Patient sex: F
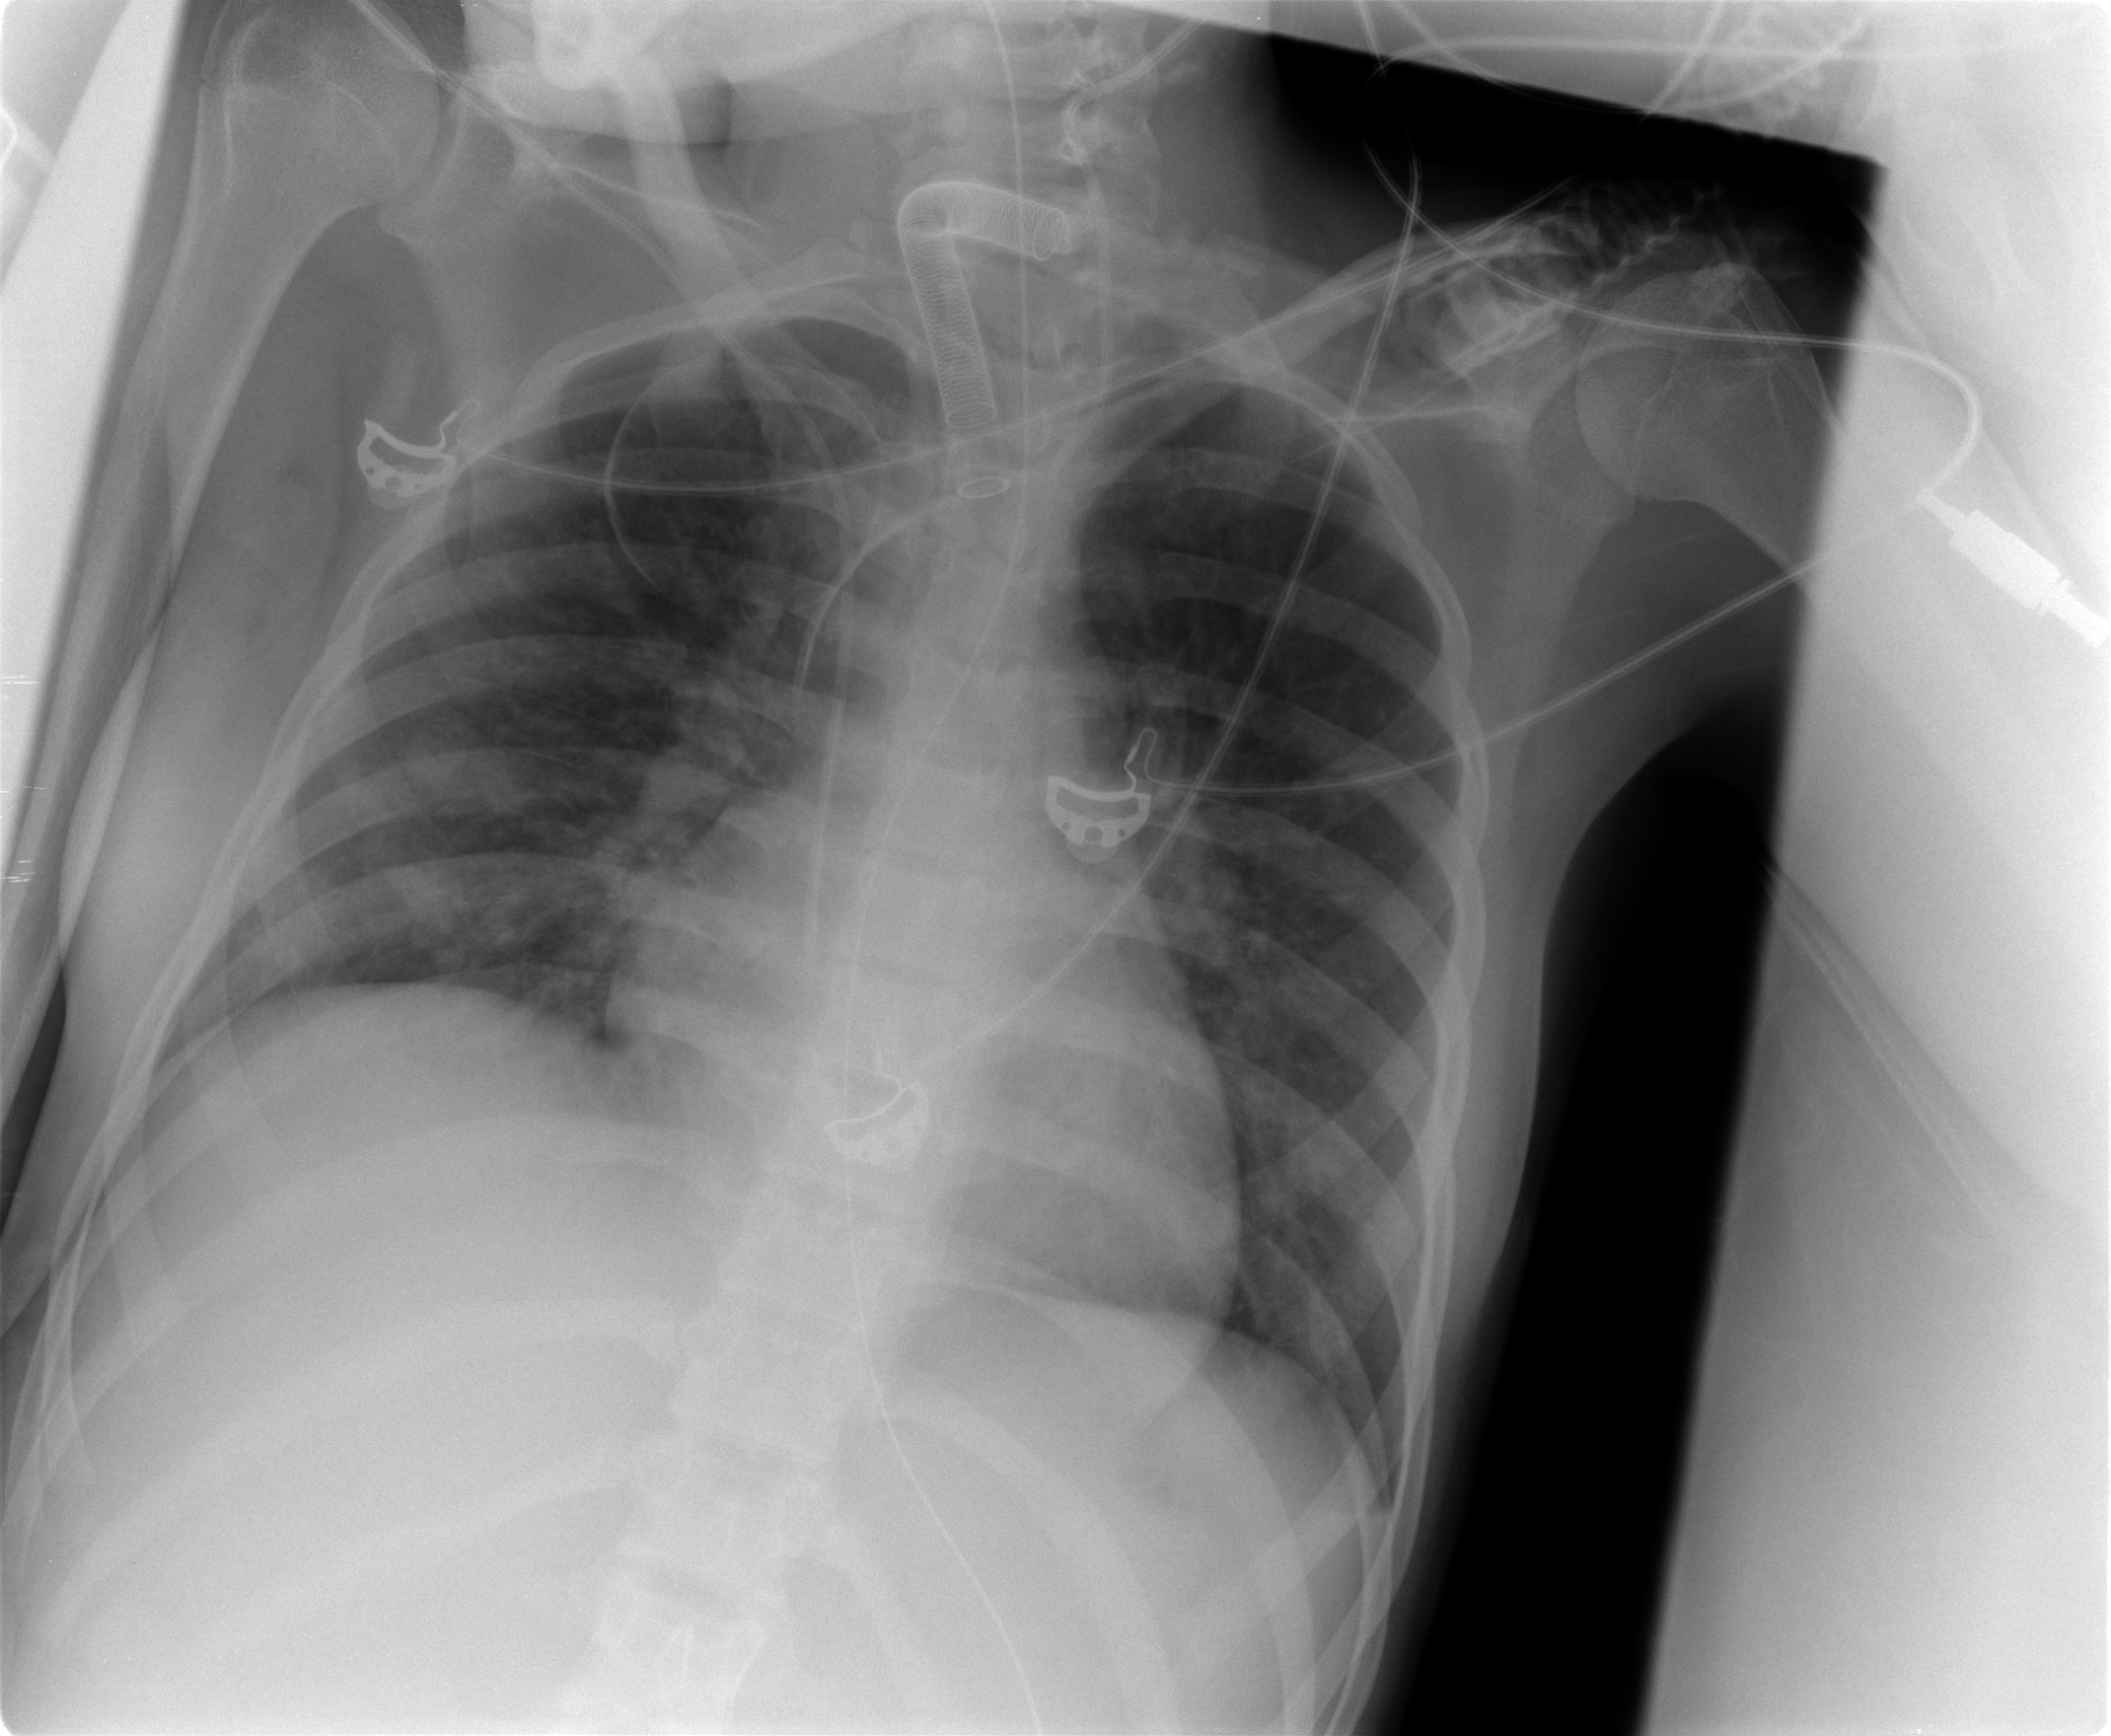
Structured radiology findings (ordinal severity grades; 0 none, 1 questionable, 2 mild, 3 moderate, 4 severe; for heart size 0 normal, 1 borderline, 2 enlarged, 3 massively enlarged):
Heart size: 0
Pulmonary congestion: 0
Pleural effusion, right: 0
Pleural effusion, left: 0
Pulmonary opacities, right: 2
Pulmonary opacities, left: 1
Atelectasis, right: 1
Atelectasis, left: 0